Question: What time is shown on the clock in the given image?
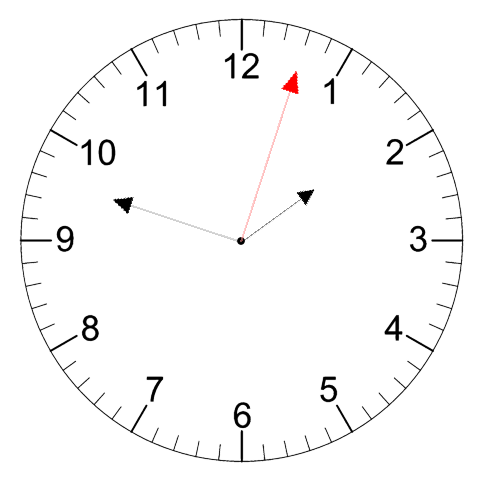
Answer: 01:48:03